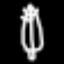
Label: leaf